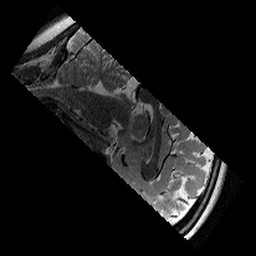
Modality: T2w
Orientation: sagittal
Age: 10
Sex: female
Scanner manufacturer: siemens
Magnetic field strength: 3 T
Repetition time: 9.23 s
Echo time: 0.067 s